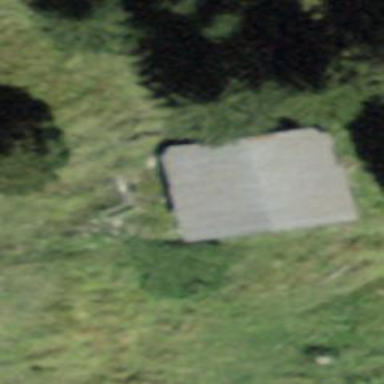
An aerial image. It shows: Rural barn.